Question:
why is that ? how can I fix it ?
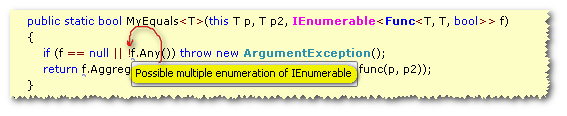
Answer: There is nothing to fix here. 'Any()' will iterate the enumeration but stop after the first element (after which it returns true).
Multiple enumerations are mainly a problem in two cases:
- Performance: Generally you want to avoid multiple iterations if you
can, because it is slower. This does not apply here since 'Any()' will
just confirm there is at least one element and is a required check for you. Also you are not accessing any remote/external resources, just an in-memory sequence.- Enumerations that cannot be iterated over more than once: E.g.
receiving items from a network etc. - also does not apply here.
As a non Linq version that only needs to iterate once you do the following:
'''
bool foundAny= false;
bool isEqual = true;
if(f == null)
throw new ArgumentException();
foreach(var check in f)
{
foundAny = true;
isEqual = isEqual && check(p,p2);
}
if(!foundAny)
throw new ArgumentException();
return isEqual;
'''
But, as noted, in your case it does not make a difference, and I would go with the version that is more readable to you.